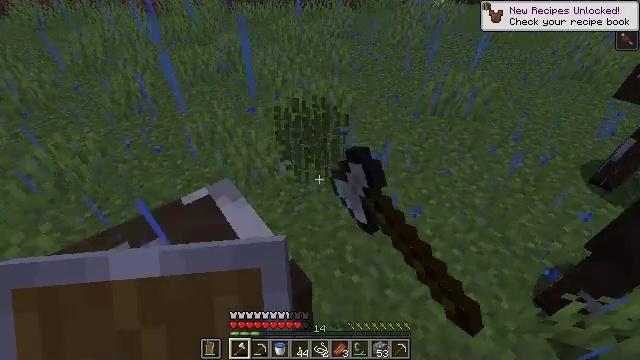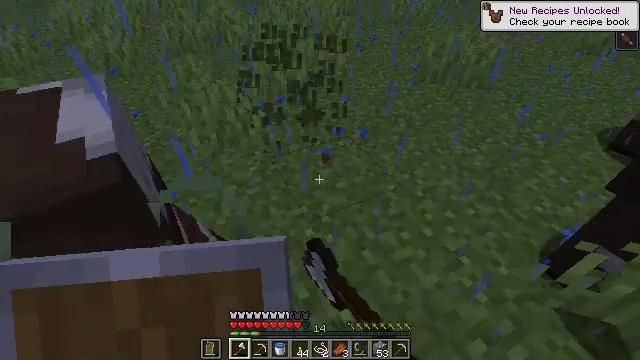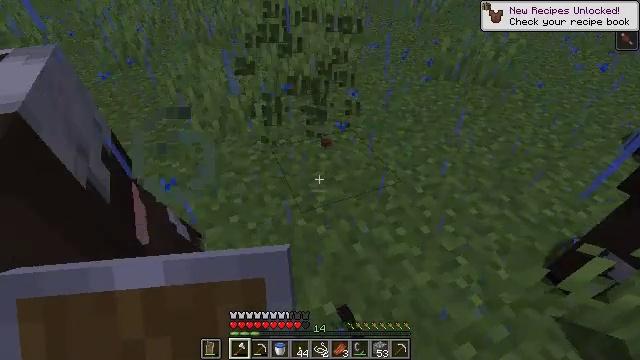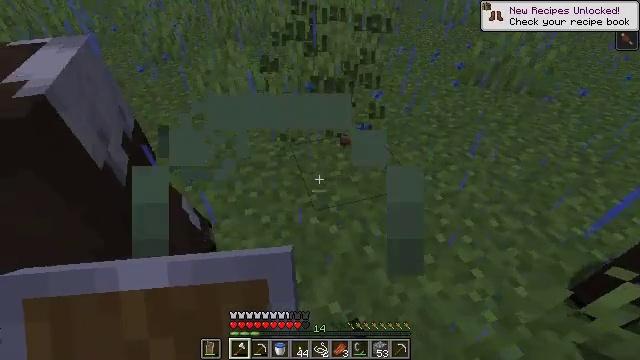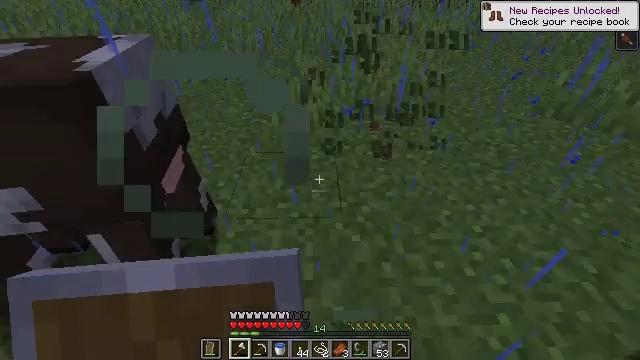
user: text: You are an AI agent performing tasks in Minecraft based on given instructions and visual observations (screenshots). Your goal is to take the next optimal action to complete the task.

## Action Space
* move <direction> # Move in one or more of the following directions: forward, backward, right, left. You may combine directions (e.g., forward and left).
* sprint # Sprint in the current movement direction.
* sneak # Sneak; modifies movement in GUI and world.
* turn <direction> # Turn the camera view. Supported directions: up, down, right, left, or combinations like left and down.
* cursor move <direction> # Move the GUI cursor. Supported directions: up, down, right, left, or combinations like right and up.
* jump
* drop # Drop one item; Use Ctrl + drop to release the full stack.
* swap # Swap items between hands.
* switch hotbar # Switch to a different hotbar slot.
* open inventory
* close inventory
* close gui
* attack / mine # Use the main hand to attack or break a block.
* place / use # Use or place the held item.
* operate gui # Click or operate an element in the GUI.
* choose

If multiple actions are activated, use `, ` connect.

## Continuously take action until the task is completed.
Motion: motion action
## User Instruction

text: Clear the ground by mining grass.
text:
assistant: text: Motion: turn left, attack / mine
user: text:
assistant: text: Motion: turn left
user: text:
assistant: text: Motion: turn left
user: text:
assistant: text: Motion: turn left and up
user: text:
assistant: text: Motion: no_op